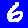
Digit: 6